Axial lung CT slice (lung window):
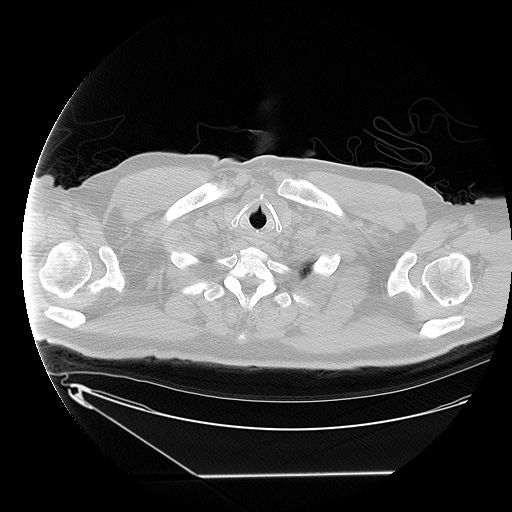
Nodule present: no